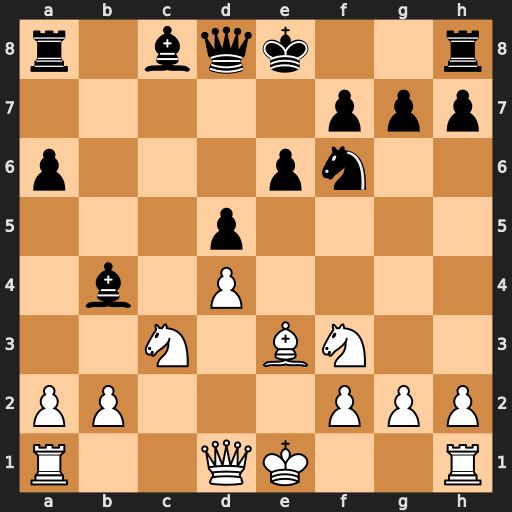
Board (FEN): r1bqk2r/5ppp/p3pn2/3p4/1b1P4/2N1BN2/PP3PPP/R2QK2R
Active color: w
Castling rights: KQkq
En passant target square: -
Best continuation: Qa4+ Nd7 Qxb4